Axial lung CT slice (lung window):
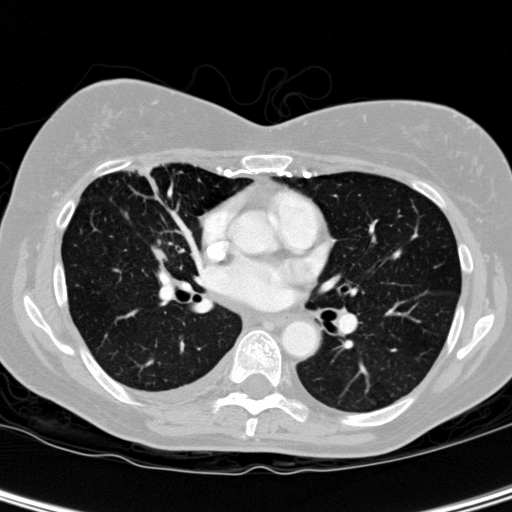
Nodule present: no